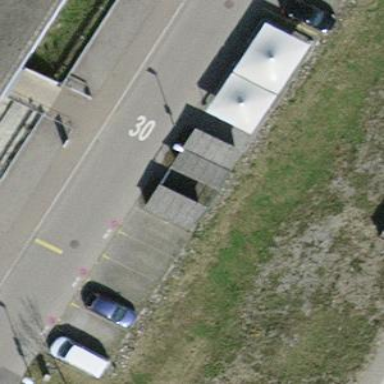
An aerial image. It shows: Building with bicycle parking amenities.